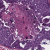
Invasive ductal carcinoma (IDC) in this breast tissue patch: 0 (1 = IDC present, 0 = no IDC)